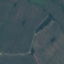
Land use / land cover: Pasture